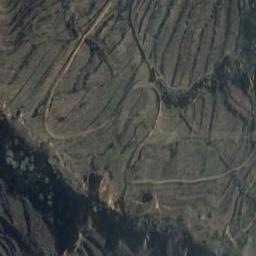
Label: terrace